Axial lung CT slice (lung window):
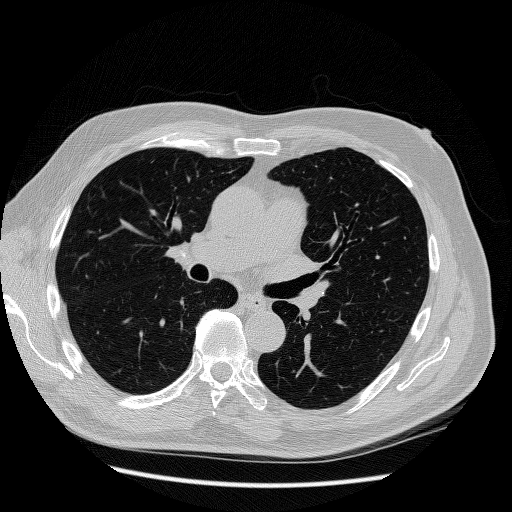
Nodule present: no